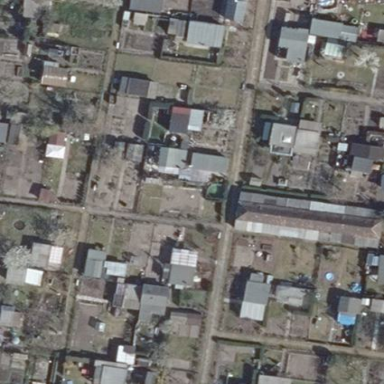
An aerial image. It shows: Allotments area.